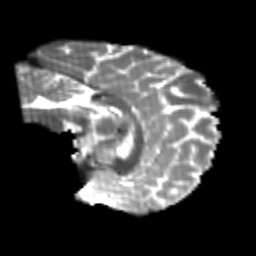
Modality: T2w
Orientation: sagittal
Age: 24
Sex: female
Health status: healthy
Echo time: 0.074 s